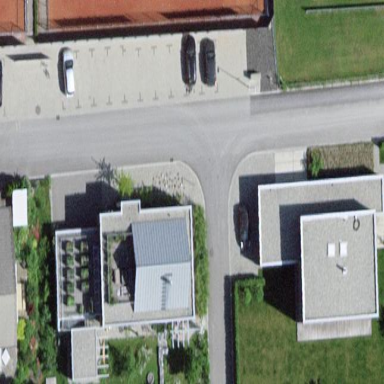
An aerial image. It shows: Detached building.